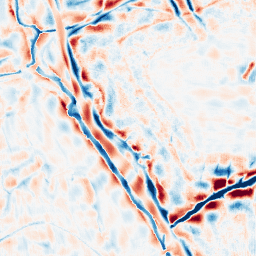
Category: wavelet
Decomposition family: wavelet_biorthogonal
Decomposition parameters: wavelet: bior3.5
level: 4
Upsampling method: fft_zeropad
Upsampling parameters: scale: 8
Upsampling scale: 8